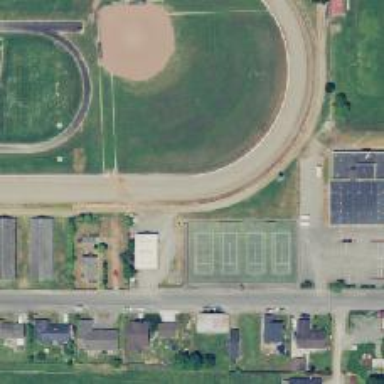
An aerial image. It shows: Raceway road.